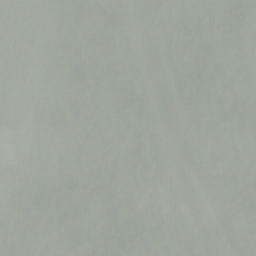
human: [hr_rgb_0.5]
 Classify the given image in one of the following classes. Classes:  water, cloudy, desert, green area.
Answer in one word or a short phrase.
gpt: cloudy